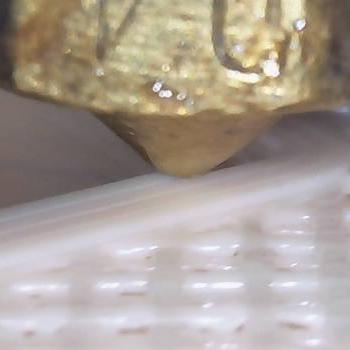
Flow rate: 84%